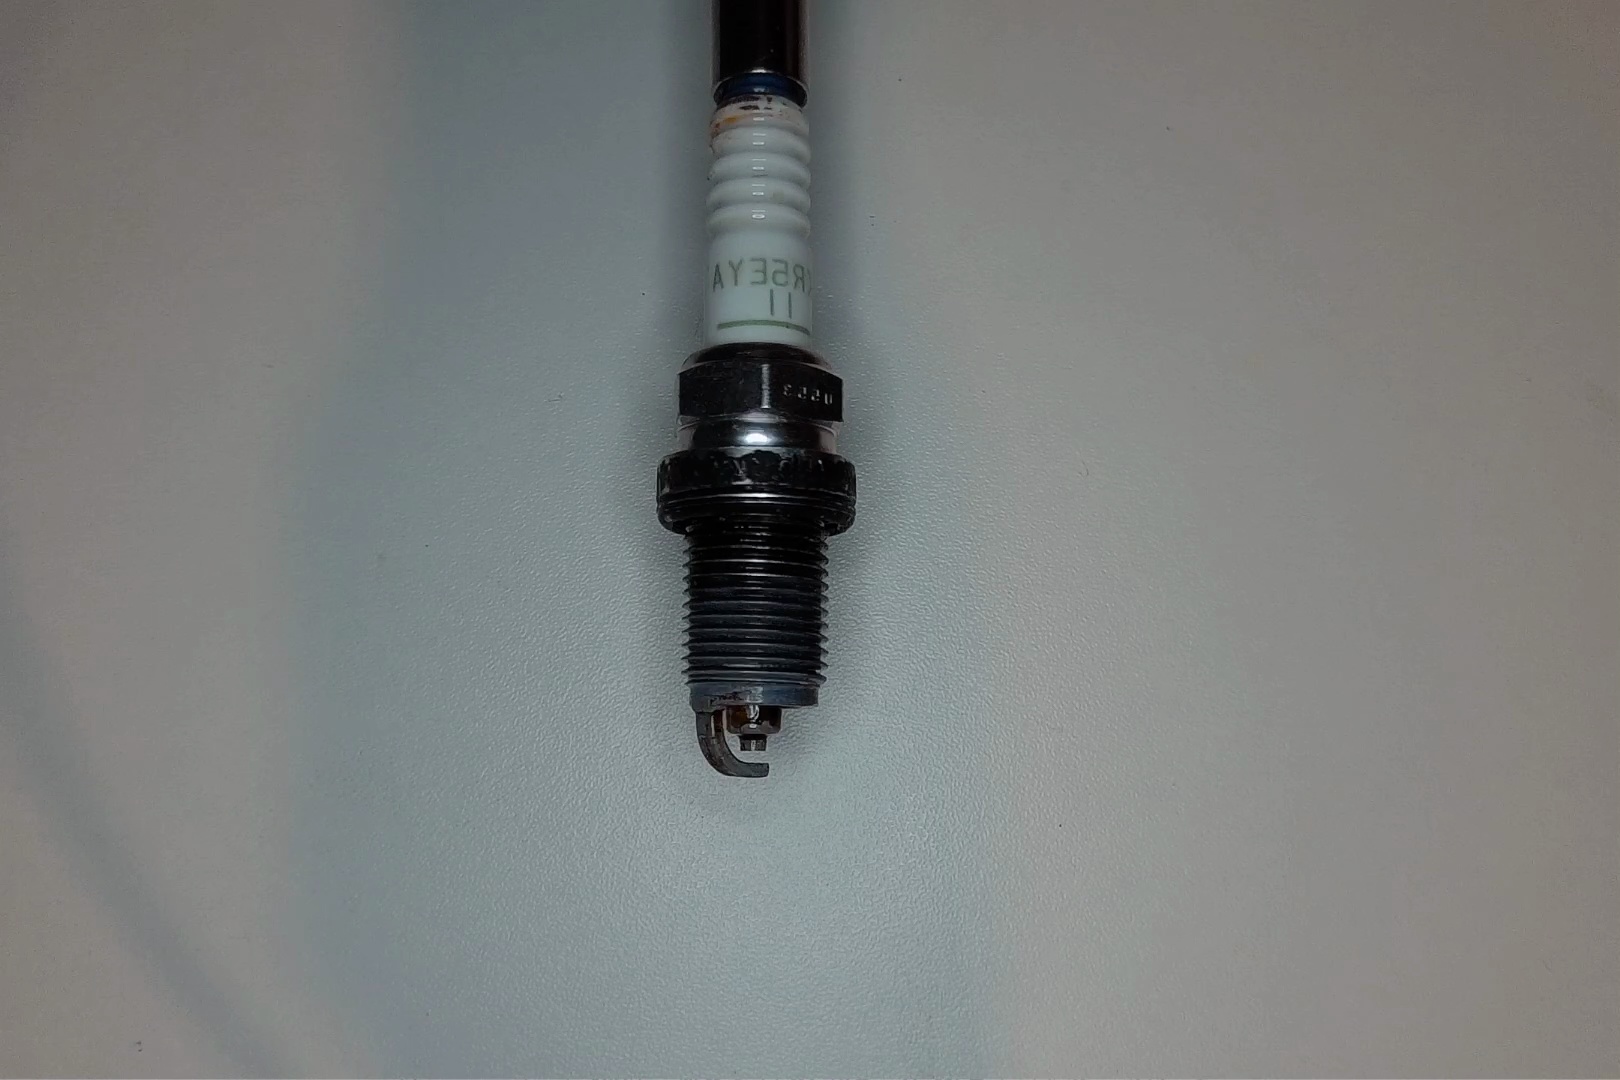
Label: anomaly